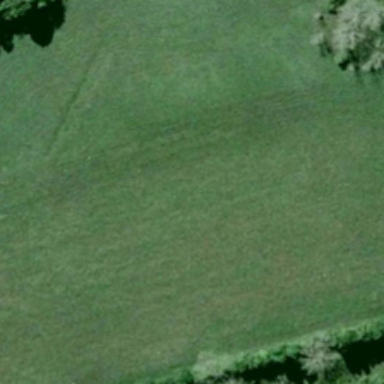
Some green trees are next to a piece of green meadows .